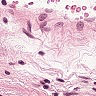
Metastatic tissue present: no